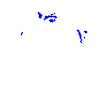
Particle: pion